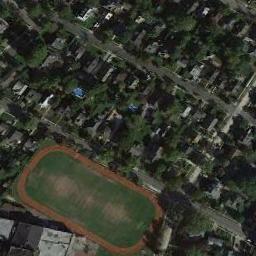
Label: ground_track_field